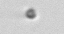
Label: nanoplankton_mix